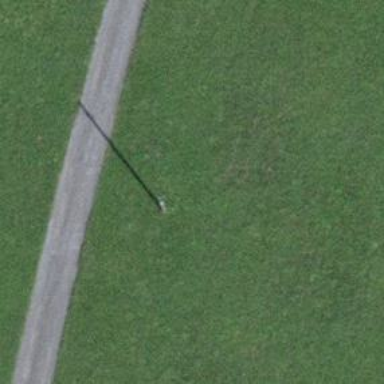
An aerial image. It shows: Minor power line.